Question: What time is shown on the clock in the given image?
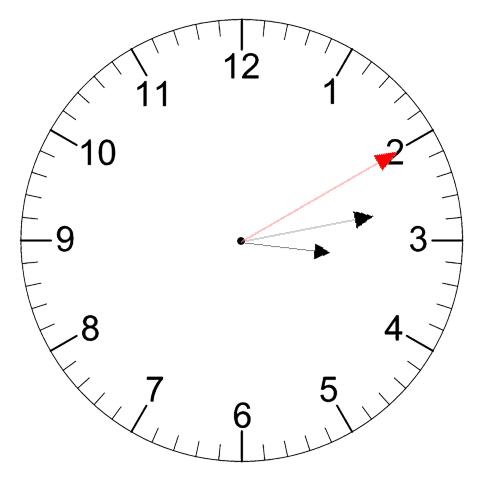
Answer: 03:13:10